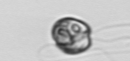
Label: flagellate_morphotype1